Field crop: maize
Growth stage: 2
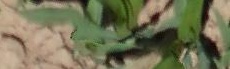
Species: maize